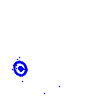
Particle: electron